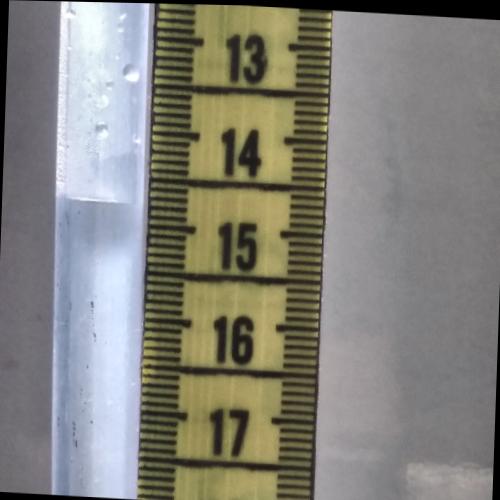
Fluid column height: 14.8 cm